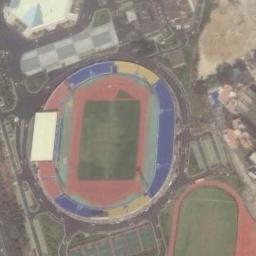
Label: stadium